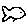
Label: fish